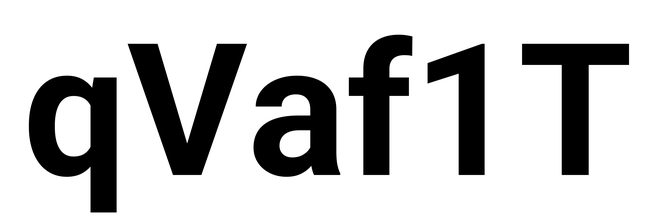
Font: Roboto_Bold